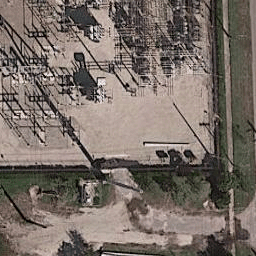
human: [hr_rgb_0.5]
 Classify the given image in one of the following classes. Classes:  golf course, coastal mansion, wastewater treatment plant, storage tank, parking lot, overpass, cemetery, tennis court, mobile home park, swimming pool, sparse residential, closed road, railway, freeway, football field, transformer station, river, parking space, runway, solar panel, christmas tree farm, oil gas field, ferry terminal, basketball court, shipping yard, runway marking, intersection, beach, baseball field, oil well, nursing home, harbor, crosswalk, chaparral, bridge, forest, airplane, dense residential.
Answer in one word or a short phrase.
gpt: transformer station